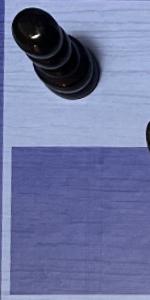
Label: Empty